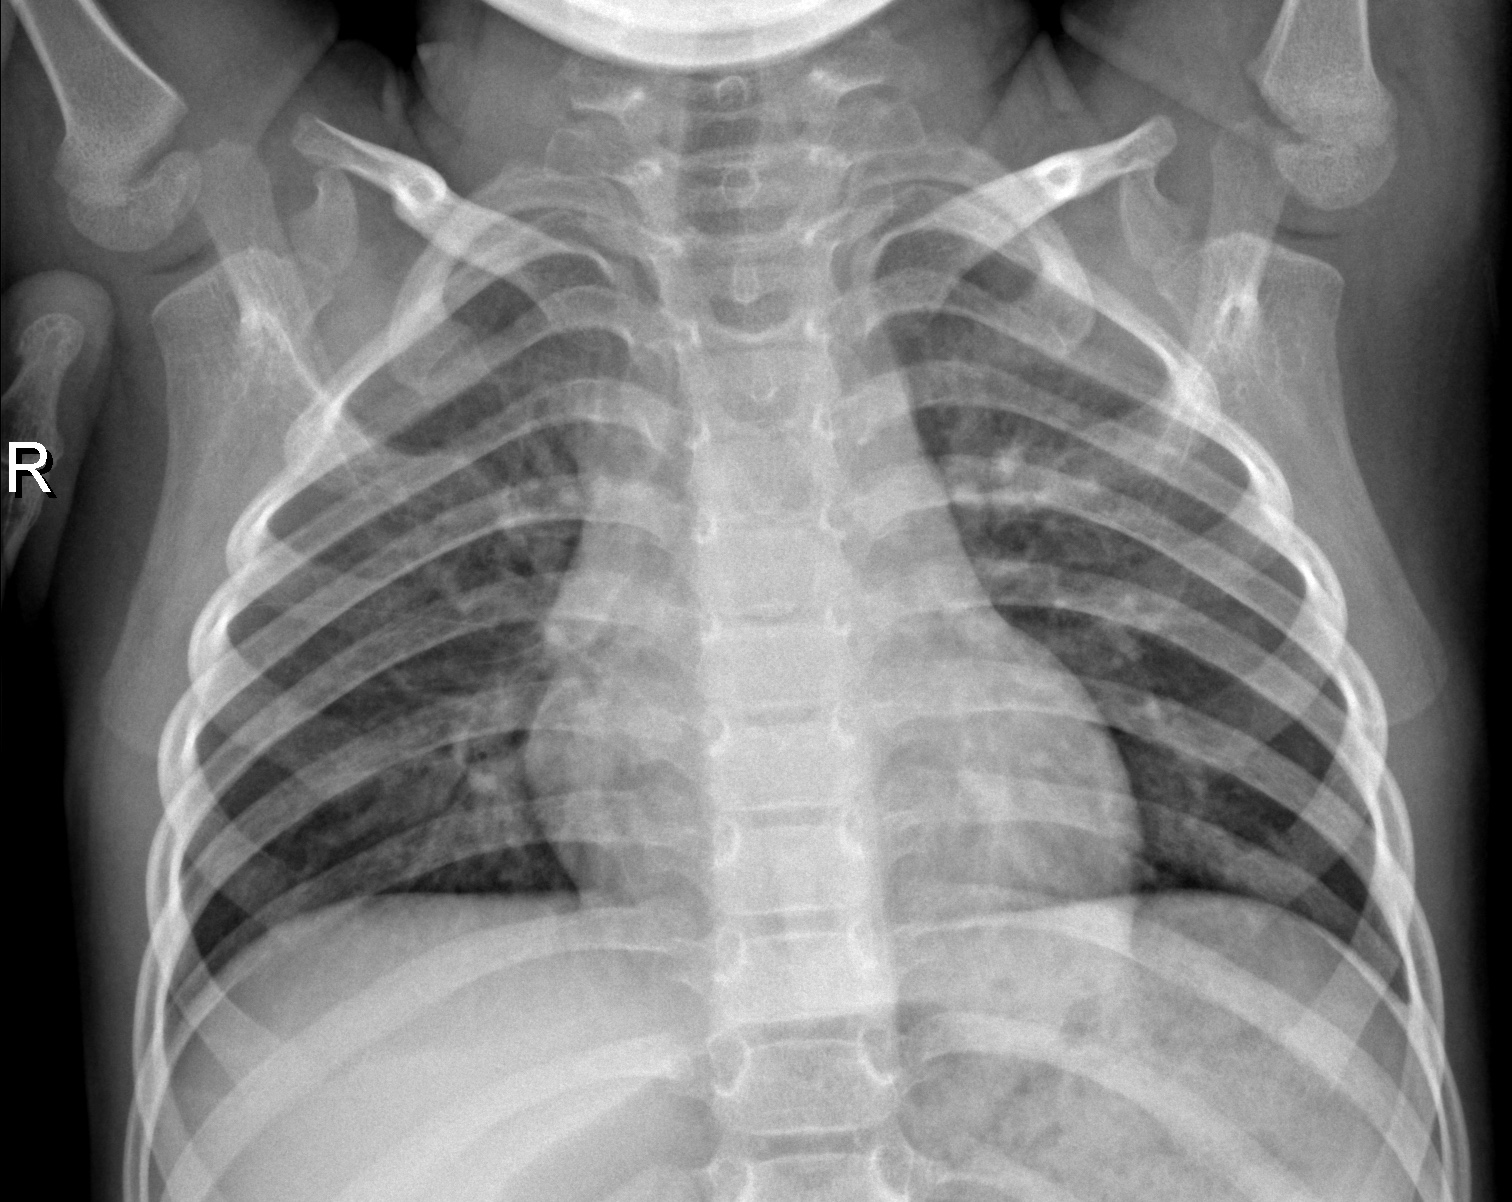
Diagnosis: NORMAL